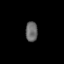
Tissue: prostate
Cell type: Fibroblasts
Senescence score: 0.8266
Nuclear area (px): 234
Mean DAPI intensity: 106.406